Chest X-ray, AP view. Patient: 57 years old, sex M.
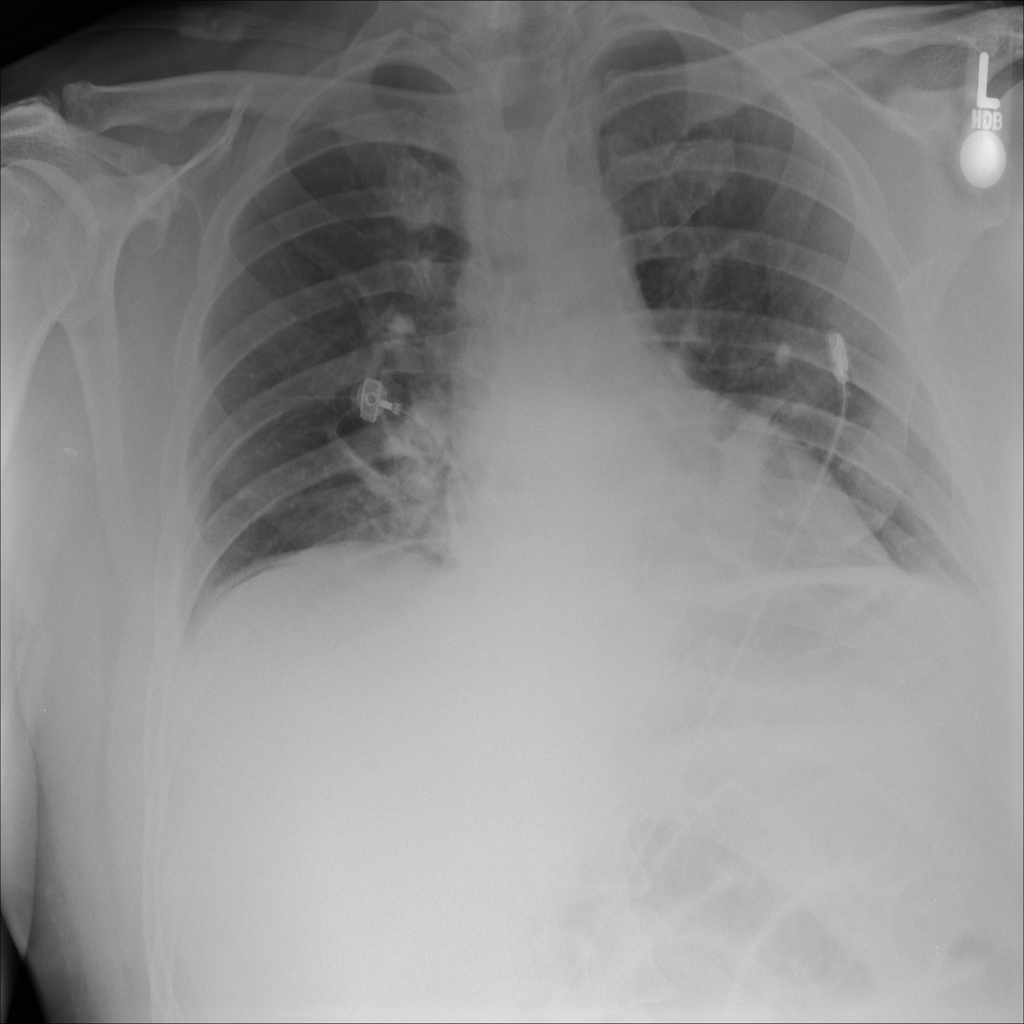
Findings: Atelectasis